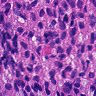
Metastatic tissue present: yes